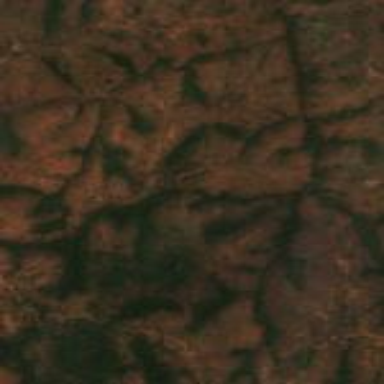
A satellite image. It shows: Forest area.